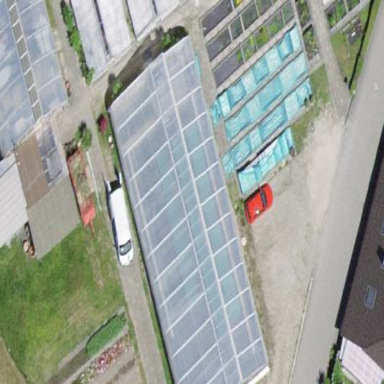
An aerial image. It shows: Greenhouse.